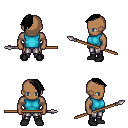
a pixel art fantasy rpg character, male body template, human, dark skin, teal sleeveless shirt, metal pants, black long mohawk hairstyle, black shoes, spear, four views (front, back, left, right), 2x2 character sprite sheet, small pixel art, hard edges, no anti-aliasing